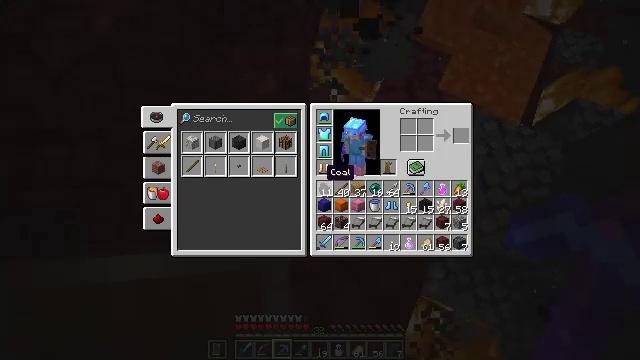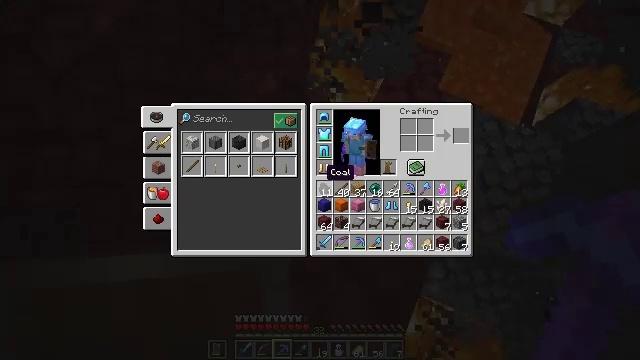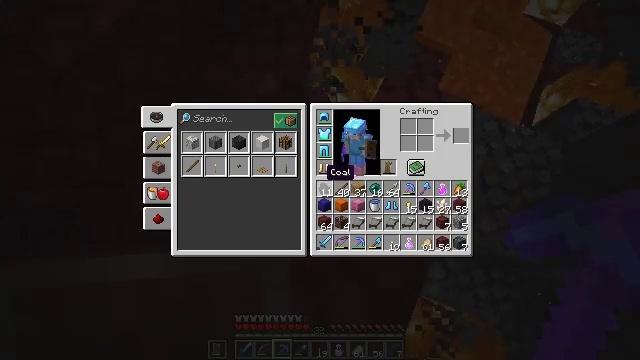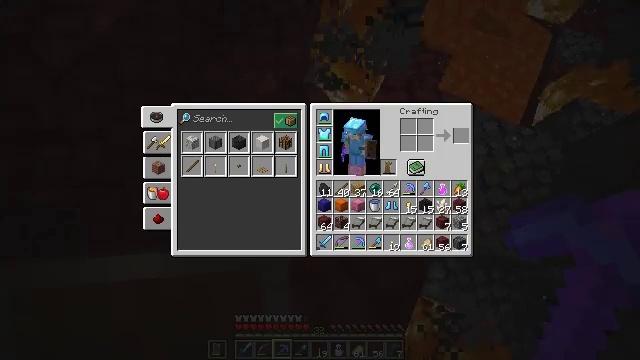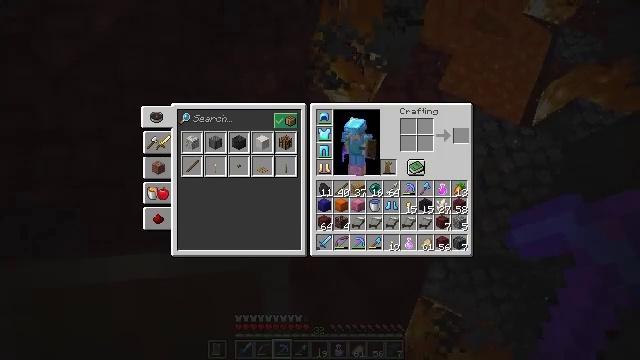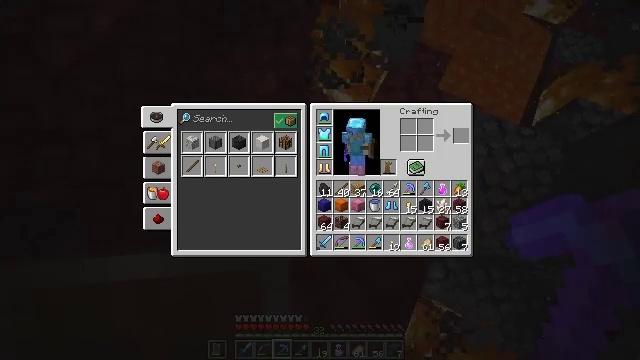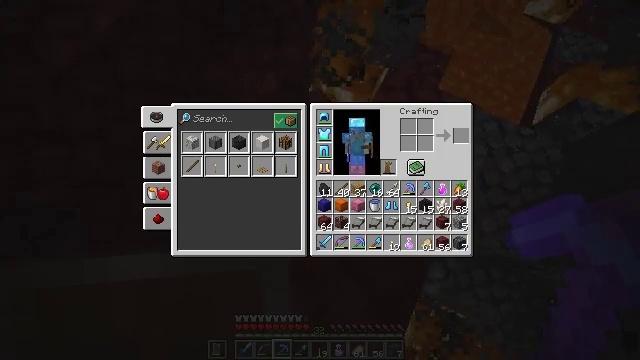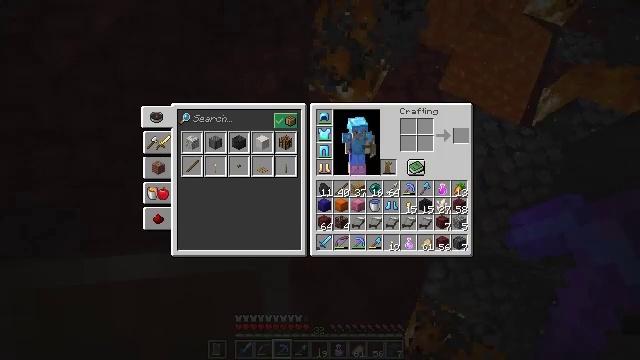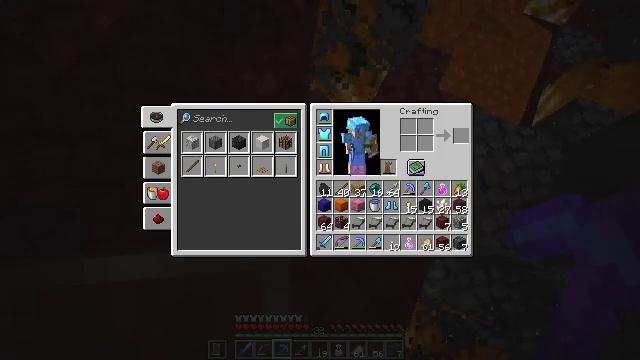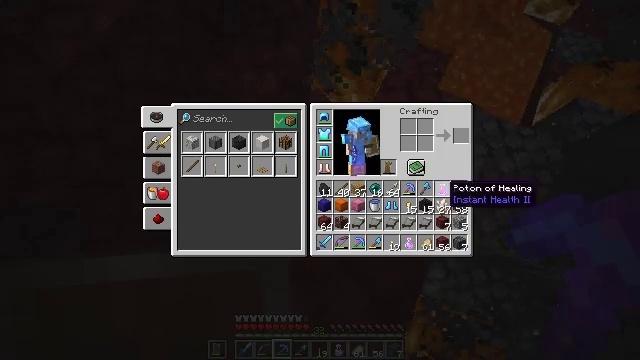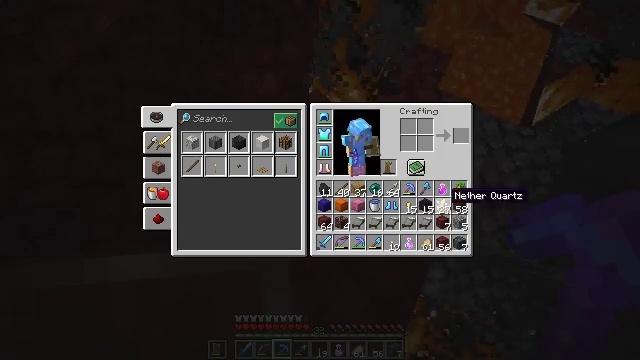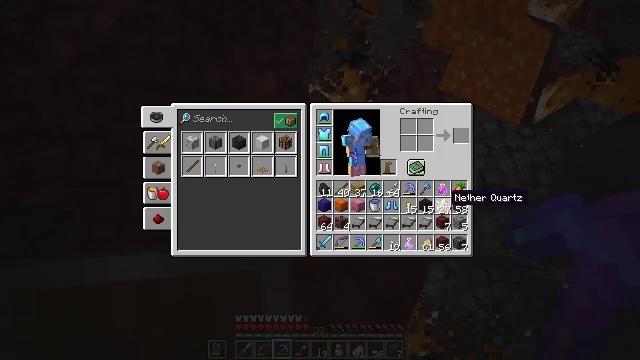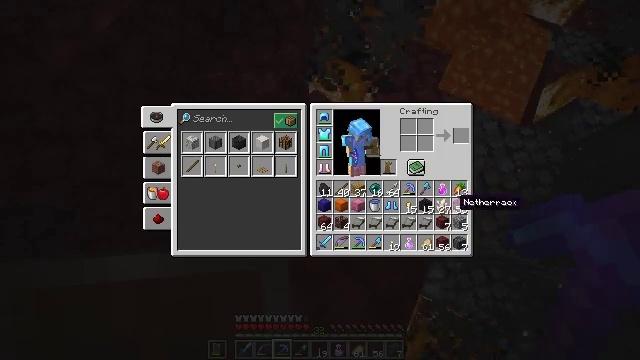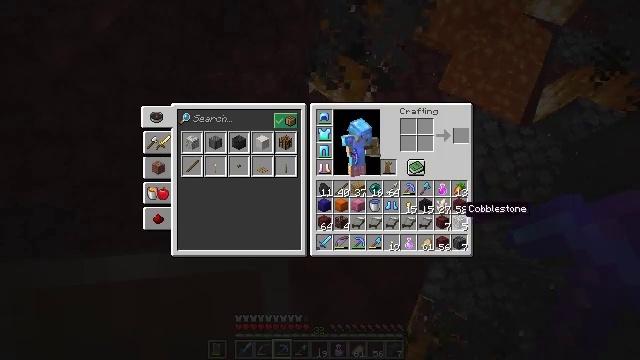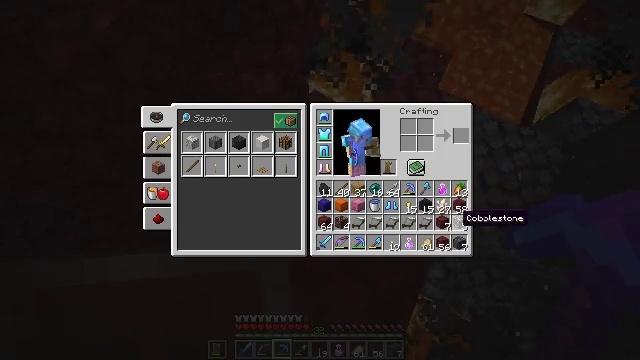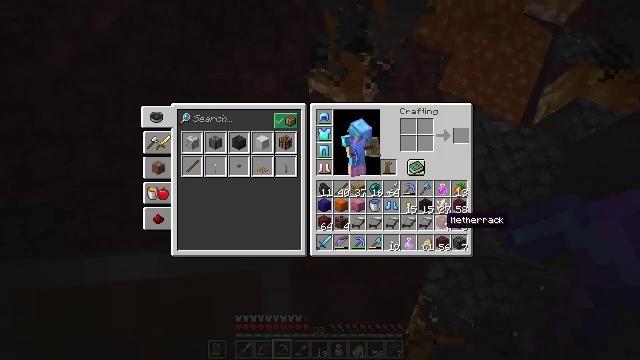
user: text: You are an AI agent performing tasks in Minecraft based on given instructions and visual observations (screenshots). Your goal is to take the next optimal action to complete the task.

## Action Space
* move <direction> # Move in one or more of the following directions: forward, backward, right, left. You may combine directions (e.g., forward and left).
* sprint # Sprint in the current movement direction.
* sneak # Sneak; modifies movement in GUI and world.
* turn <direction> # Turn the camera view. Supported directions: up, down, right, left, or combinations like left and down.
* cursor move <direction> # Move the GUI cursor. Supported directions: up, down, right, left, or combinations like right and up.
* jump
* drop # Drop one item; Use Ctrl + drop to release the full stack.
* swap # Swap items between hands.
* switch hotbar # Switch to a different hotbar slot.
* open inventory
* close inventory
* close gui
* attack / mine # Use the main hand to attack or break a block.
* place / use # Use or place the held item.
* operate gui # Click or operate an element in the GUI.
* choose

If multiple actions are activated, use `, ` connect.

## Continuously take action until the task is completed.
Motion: motion action
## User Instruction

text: Find and extract ancient debris from the Nether.
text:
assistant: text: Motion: open inventory
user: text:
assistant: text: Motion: no_op
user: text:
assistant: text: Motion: no_op
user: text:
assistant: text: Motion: cursor move right
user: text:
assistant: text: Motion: cursor move right
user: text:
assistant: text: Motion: cursor move right and up
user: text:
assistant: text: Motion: cursor move right
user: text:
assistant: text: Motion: cursor move right and down
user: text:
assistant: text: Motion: cursor move right and down
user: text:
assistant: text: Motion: cursor move down
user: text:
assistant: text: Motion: no_op
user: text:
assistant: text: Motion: cursor move right
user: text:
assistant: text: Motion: cursor move down
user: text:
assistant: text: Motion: cursor move down
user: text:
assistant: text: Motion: cursor move left
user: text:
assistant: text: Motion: cursor move left
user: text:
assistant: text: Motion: no_op
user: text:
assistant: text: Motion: cursor move right and up
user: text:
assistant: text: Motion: cursor move right
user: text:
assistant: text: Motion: no_op
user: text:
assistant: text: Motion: no_op
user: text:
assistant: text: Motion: cursor move right
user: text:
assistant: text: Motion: cursor move right
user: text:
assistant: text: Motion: cursor move right
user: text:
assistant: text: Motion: turn right and up
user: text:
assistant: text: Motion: turn right and up
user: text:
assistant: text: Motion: no_op
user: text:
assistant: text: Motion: no_op
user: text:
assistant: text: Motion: no_op
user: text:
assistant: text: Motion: no_op